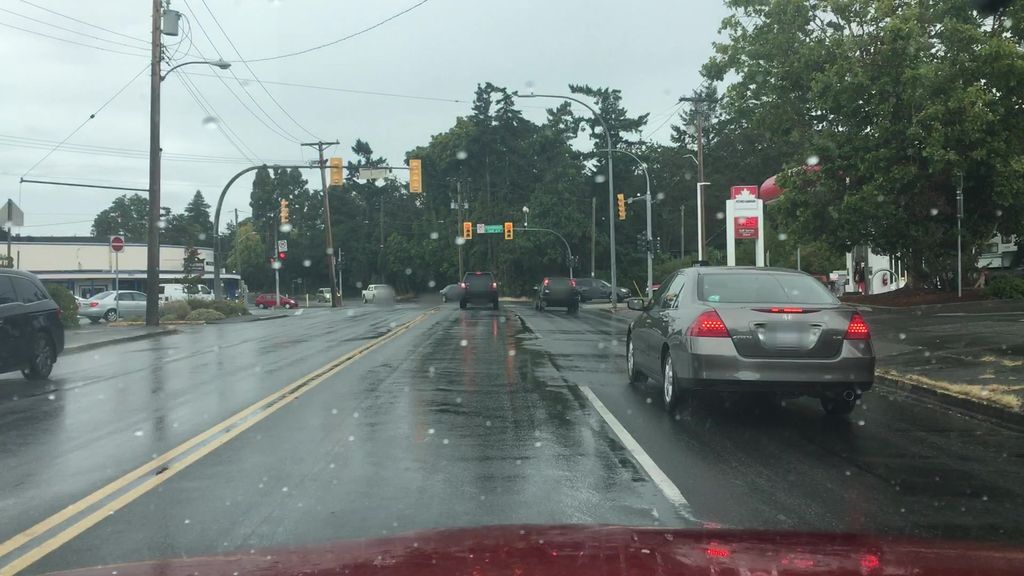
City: victoria